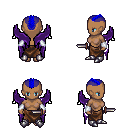
a pixel art fantasy rpg character, female body template, human, dark skin, purple wings, robe skirt, blue short mohawk hairstyle, white cloth bracers, metal boots, dagger, four views (front, back, left, right), 2x2 character sprite sheet, small pixel art, hard edges, no anti-aliasing